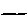
Label: line